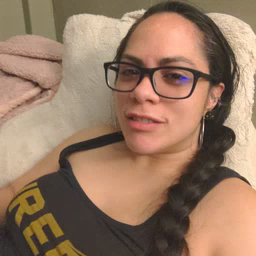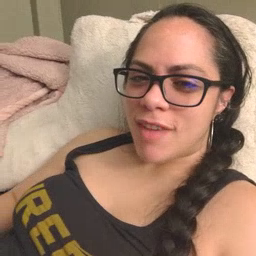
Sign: aunt